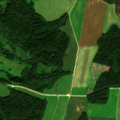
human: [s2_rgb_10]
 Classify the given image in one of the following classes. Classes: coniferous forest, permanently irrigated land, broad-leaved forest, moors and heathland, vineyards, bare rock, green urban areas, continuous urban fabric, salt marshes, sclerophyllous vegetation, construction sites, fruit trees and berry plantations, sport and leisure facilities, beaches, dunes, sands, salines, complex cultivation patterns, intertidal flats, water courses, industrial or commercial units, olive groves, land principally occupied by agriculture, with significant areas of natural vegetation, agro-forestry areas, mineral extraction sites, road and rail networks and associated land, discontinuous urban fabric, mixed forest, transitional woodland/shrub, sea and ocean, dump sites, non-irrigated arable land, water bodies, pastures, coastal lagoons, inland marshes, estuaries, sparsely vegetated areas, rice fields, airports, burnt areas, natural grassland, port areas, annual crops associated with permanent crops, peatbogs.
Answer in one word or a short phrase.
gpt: non-irrigated arable land, pastures, land principally occupied by agriculture, with significant areas of natural vegetation, mixed forest, transitional woodland/shrub